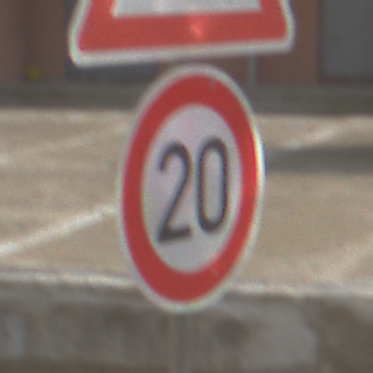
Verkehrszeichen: Geschwindigkeit20
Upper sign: KurveLinks
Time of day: MorningAfternoon
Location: Outdoor (Urban)
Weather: PartlyCloudy
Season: NotSpecified
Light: Natural